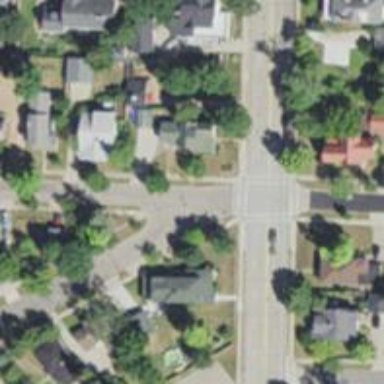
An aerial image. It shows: Unmarked crossing on the road.